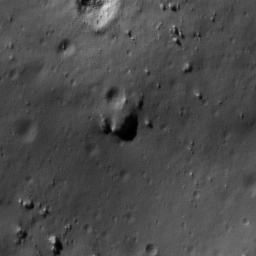
Pit: Stefan L 1
Host crater: Stefan L
Host type: impact_melt
Lunar coordinates: latitude 44.537, longitude 252.03